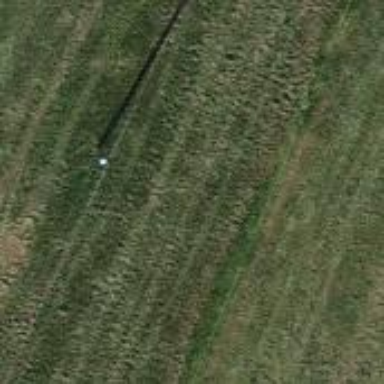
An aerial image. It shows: Power pole.